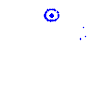
Particle: pion